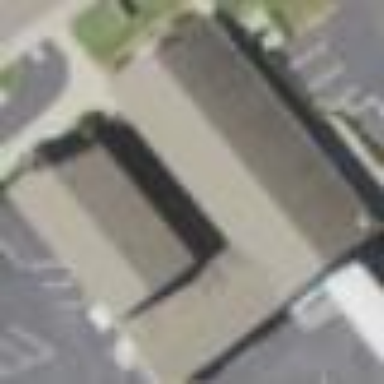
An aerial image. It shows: Beautiful church building.